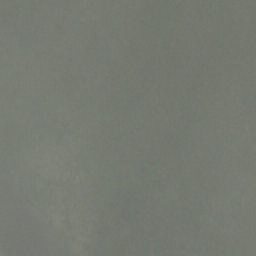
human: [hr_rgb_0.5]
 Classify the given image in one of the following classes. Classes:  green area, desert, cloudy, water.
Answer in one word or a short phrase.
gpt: cloudy